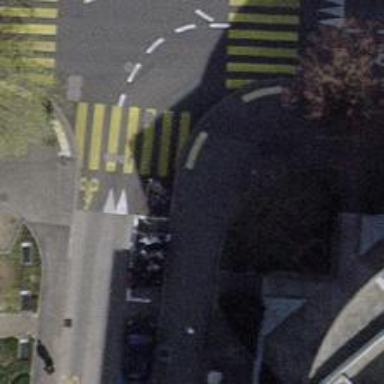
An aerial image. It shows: Residential road with traffic calming table. There is opposite cycleway.